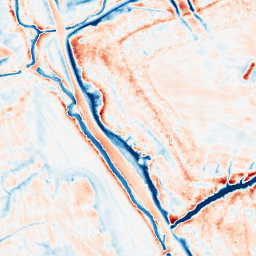
Category: edge_preserving
Decomposition family: anisotropic_diffusion
Decomposition parameters: iterations: 50
kappa: 100
gamma: 0.2
Upsampling method: regularized
Upsampling parameters: scale: 4
lambda_reg: 0.001
Upsampling scale: 4